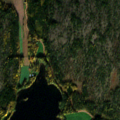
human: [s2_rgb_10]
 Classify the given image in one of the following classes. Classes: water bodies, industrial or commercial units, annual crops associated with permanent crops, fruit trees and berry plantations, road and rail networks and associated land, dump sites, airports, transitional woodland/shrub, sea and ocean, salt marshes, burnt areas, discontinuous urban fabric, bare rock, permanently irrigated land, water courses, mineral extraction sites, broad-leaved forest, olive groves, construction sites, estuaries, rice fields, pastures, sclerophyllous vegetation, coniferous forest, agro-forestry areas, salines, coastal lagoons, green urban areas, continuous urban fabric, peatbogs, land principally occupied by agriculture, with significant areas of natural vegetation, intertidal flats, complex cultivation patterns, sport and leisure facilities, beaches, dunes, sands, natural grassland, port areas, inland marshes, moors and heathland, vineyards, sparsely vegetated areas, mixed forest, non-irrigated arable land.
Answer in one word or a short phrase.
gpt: land principally occupied by agriculture, with significant areas of natural vegetation, coniferous forest, mixed forest, transitional woodland/shrub, bare rock, water bodies